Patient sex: F
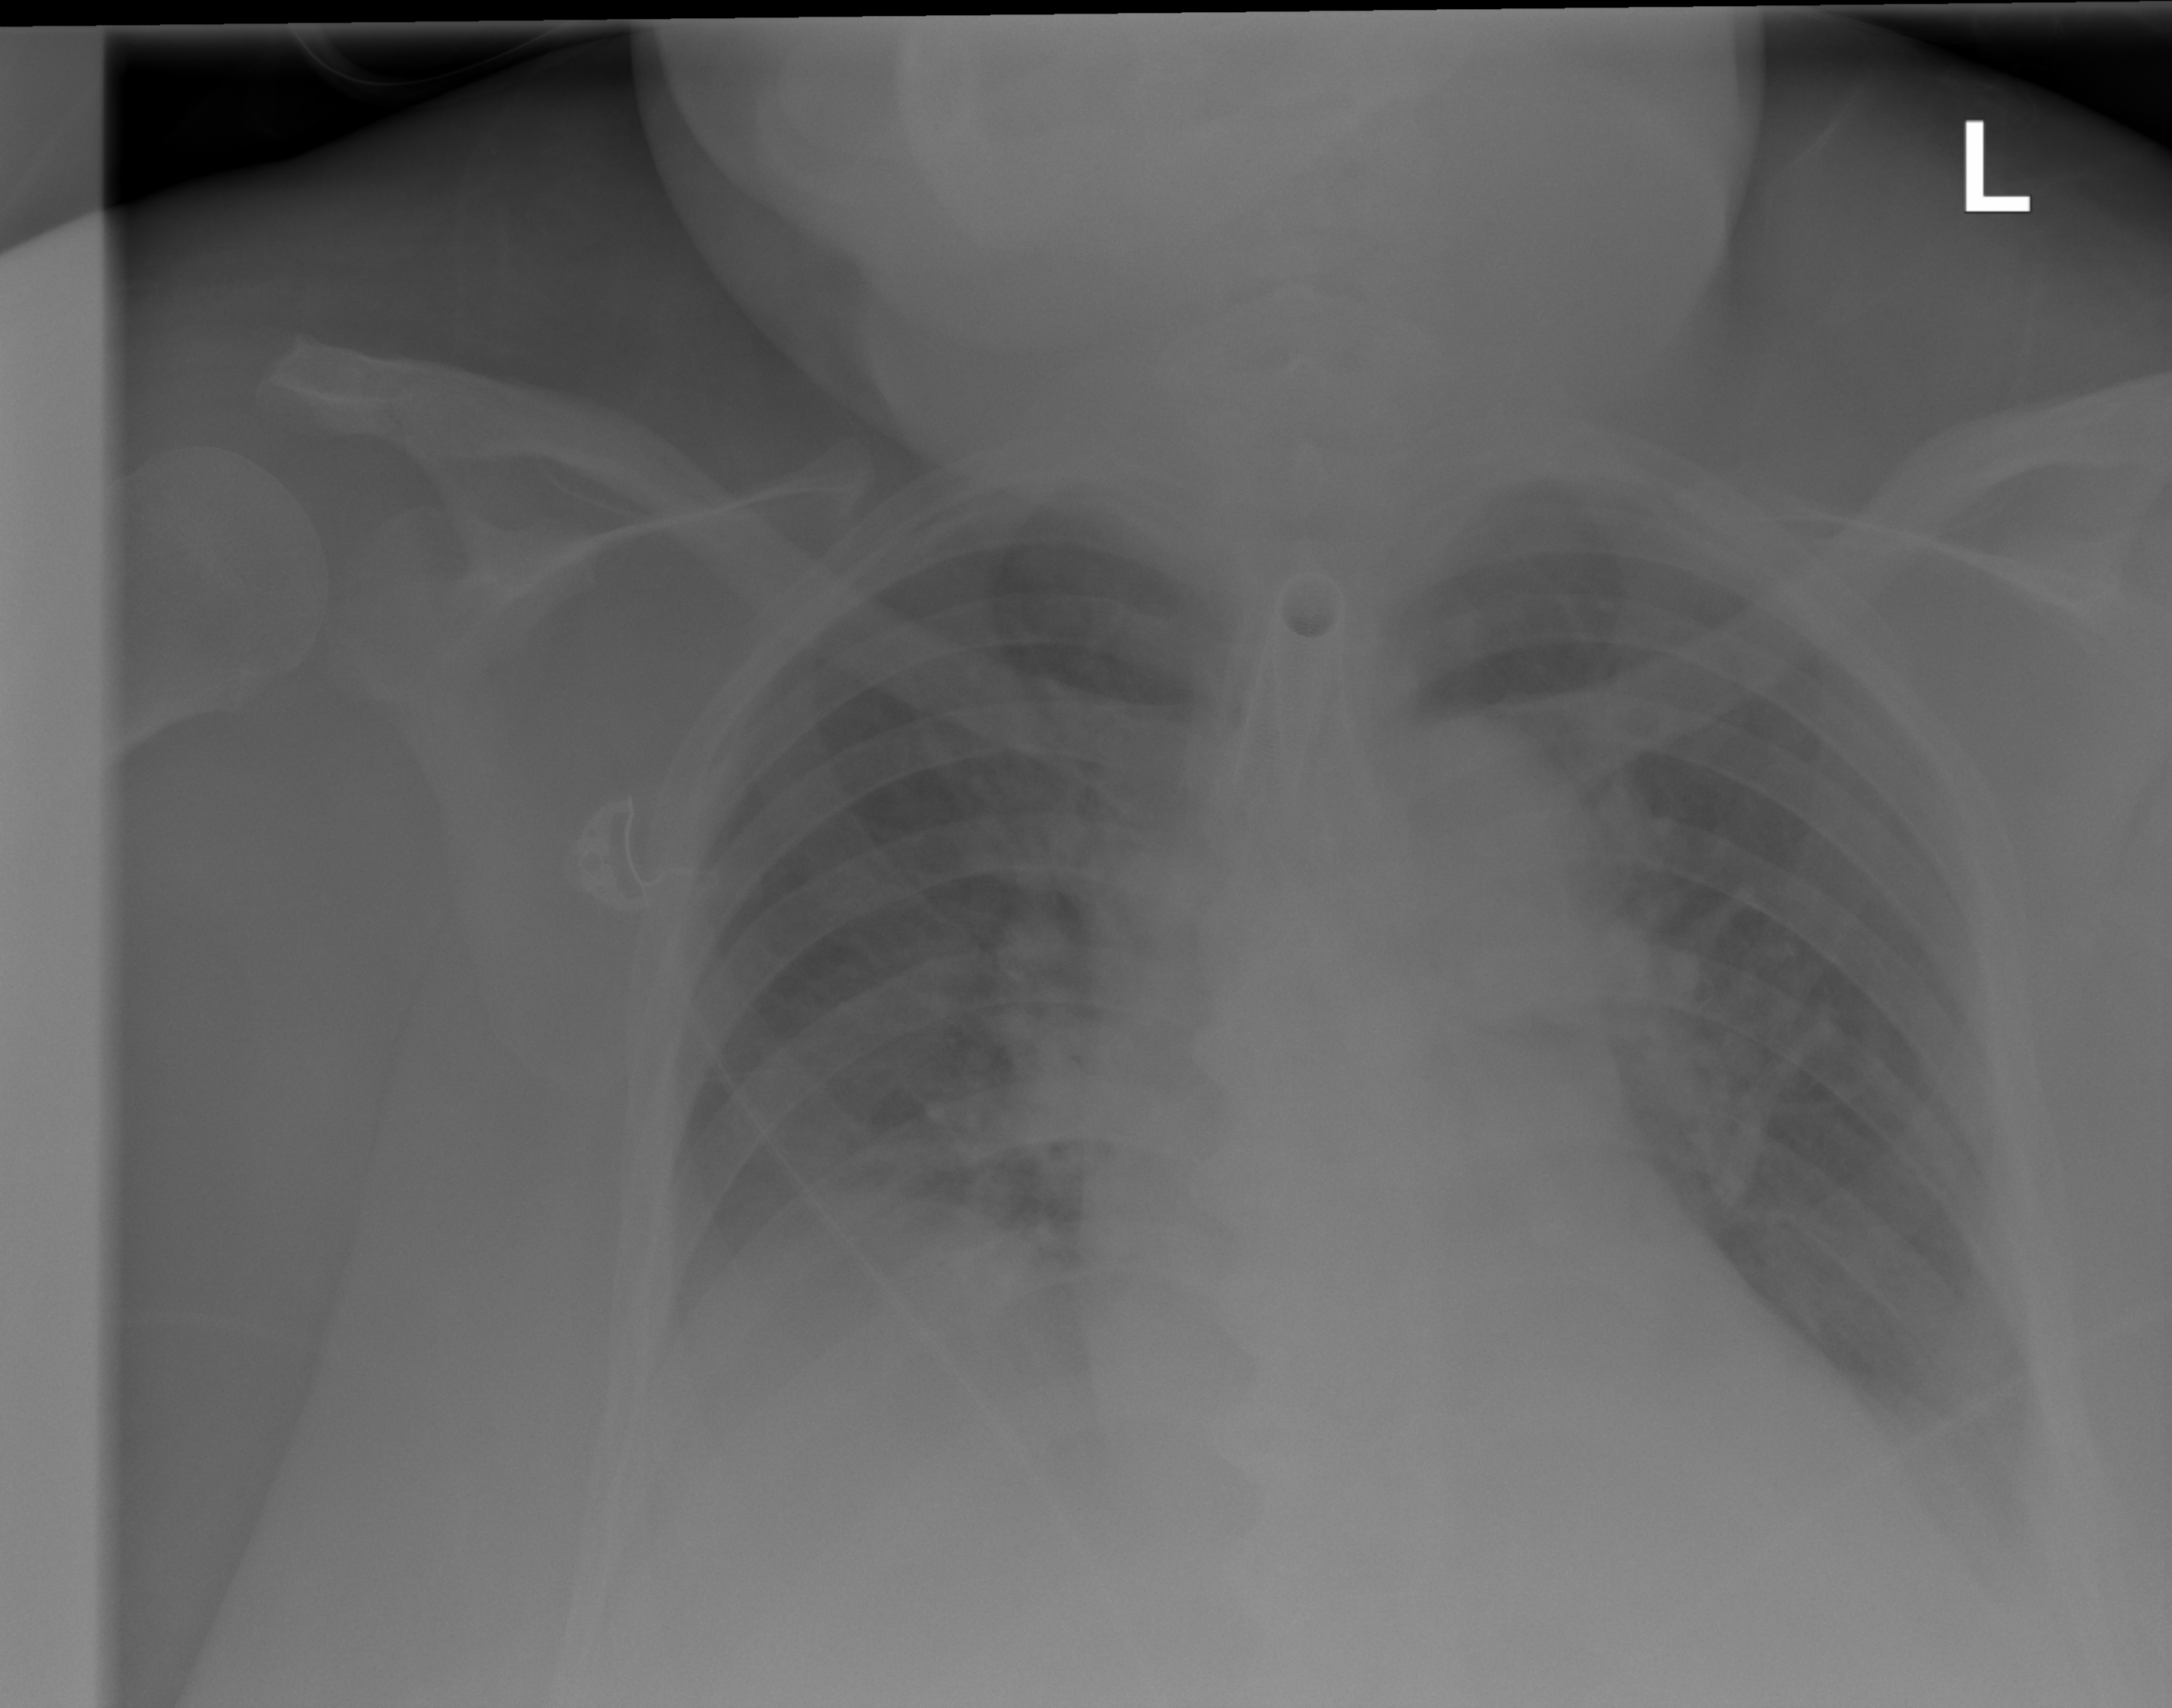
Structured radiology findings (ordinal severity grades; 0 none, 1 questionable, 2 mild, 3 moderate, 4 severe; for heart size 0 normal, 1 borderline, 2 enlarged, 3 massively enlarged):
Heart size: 1
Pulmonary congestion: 2
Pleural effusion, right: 2
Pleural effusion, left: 2
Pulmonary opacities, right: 0
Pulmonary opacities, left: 0
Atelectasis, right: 3
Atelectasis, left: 2